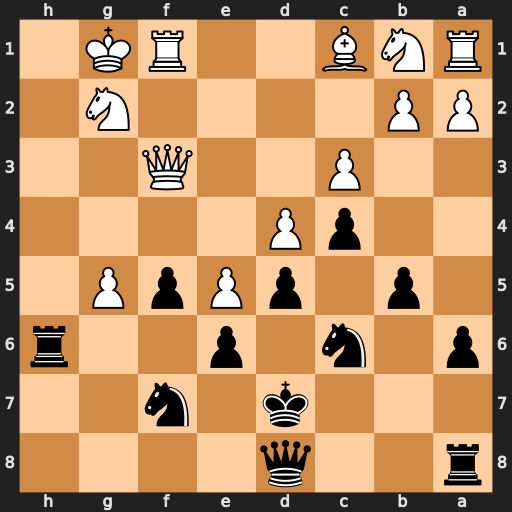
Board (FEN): r2q4/3k1n2/p1n1p2r/1p1pPpP1/2pP4/2P2Q2/PP4N1/RNB2RK1
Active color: b
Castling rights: -
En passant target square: -
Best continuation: Nxg5 Bxg5 Qxg5